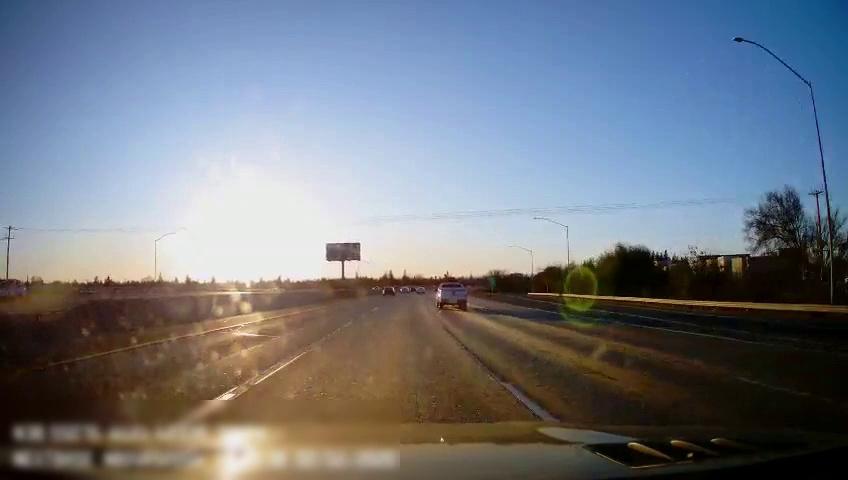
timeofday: Day
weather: Sunny
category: Drivable Space
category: Vehicles | Truck
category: Vehicles | Car
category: Vehicles | Car
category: Vehicles | Car
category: Vehicles | SUV
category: Lanes | Alternate Lane
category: Lanes | Alternate Lane
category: Lanes | Current Lane
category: Lanes | Current Lane
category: Lanes | Alternate Lane
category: Lanes | Alternate Lane
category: Lanes | Alternate Lane
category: Traffic | Signs
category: Traffic | Signs